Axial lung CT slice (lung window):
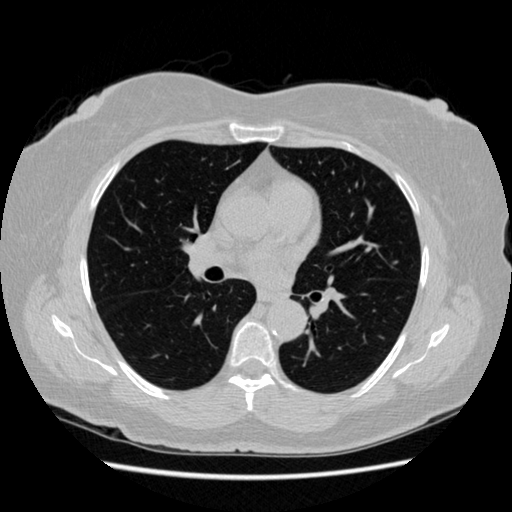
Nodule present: no